Question: The html tags are successfully displayed in the browser. But Asp.net's radio button, button etc. tags are not visible in the browser. No tags starting with <asp: appear in the browser.
Index.cshtml codes:
'''
@{
ViewBag.Title = "Home Page";
}
'''
'''
<select name="action:selectAdiSoyadi">
<option>kisi1</option>
<option>kisi2</option>
<option>kisi3</option>
</select>
<br />
<asp:RadioButtonList runat="server">
<asp:RadioButton runat="server" name="radioBtnGiris"></asp:RadioButton>GIRIS
<asp:RadioButton runat="server" name="radioBtnCikis"></asp:RadioButton>CIKIS
@*<input id="Radio1" type="radio" style="width:50px; height:50px;"/>*@
</asp:RadioButtonList>
<br />
<br />
<button type="button" class="btn btn-primary">KAYDET</button>
'''

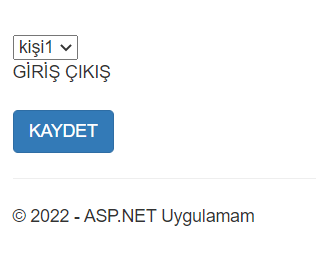
Answer: This is how the .net framework is designed.
A browser on your phone, or Chrome, or FireFox browser has ZERO to do with Microsoft.
So, all .net stuff you put in the markup during design mode?
It don't matter. what happens is your web code and your asp.net markup is pre-processed by IIS (the web server) and that .net code BEFORE being sent down to the client side browser.
A browser does not have say a GridView, or a RadioButtonList tags, and has ZERO clue about asp.net. A browser can ONLY consume and ONLY use standard HTML.
So, the .net framework takes those tags, and pre-processes them into standard HTML tags that will work on ANY browser - even ones that don't know about Microsoft and the .net frame work.
So, all and any of the asp.net "tags" are in fact converted into plane jane HTML.
So, if you drop in say this:
'''
<asp:GridView ID="GridView1" runat="server">
</asp:GridView>
'''
Well, if we go look up some book about HTML? You NOT seen that HTML has GridView. It does NOT exist.
So, what does the above become browser side when using ANY browser - even those that don't know or care about .net?
the above is pre-processed into standard HTML markup (a table tag).
Your code behind runs, say loads up the GridView.
and THEN the HTML is sent to the client browser side.
You now see this in the browser:
<URL>
Or, the HTML markup is now this:
'''
<table cellspacing="0" rules="all" border="1" id="GridView1" style="border-collapse:collapse;">
<tr>
<th scope="col">ID</th><th scope="col">HotelName</th>
</tr><tr>
<td>19</td><td>My Cool</td>
</tr><tr>
<td>23</td><td>Ramada Lodge</td>
</tr><tr>
<td>24</td><td>RETAIL</td>
</tr><tr>
<td>26</td><td>Sandman Inn</td>
</tr>
</table>
'''
Note how the client HTML send from .net is 100% plane jane HTML.
The Gridview is pre-processed by the .net system, runs your c# or vb.net code behind, and THEN sends ONLY that part to the browser.
As you can see, the results do not have ANY asp.net tags - they NEVER make the trip to the client side browser.
A browser can only consume and ONLY allow plane jane HTML.
So, the GridView gets converted into a good old fashion HTML table with standard HTML tags for rows etc.
Note again:
Some apple iPhone browser don't care about Microsoft, don't know about Microsoft and asp.net.
Such browsers ONLY allow plane jane standard HTML markup. Such browsers can only consume plane jane HTML, and that is the ONLY things that get sent to the browser when using asp.net.
So, the web server, and the code behind, and the .net framework? It pre-processes that asp.net markup and those asp.net tags, and CONVERTS them into plane jane good old fashioned HTML tags and code.
So, that is why you don't see the asp.net tags in the client side browser results.
All such "tags" in your web page markup are pre-processed, and converted into HTML BEFORE sending to the browser side.
After all, you can use a non Microsoft computer such as a smartphone, or even a Linux desktop computer with a browser.
As long as that browser can consume and use standard HTML 5 tags, then it will and can be used when hitting a asp.net web site.
However, while that web site is running say vb.net, or c# code behind on the server?
It don't matter, since as long as that whole system of asp.net tags, and the code behind written in c# or vb.net spits out STANDARD HTML, then you don't care, and this is why and how ANY computer, even a non windows one without .net can use such web pages.
So all the raw web page and mark-up tags and code is pre-processed by the net system, and along with your code behind that runs?
Then the plane jane HTML data and page is send to the client browser. NONE of the special tags or asp.net or even anything that belong to Microsoft and the .net frame work is ever sent to the browser side.
Only clean, normal, plane jane HTML is sent to the browser, since that is only what a browser knows about, and such browsers have nothing to do with asp.net, c# and vb.net code, and in fact have nothing to do with Microsoft.
As long as that complex frame work and system spits out HTML, then any browser can consume the results.
so, the "source code" or setup to build and design and run your code is asp.net.
but, the results it spits out and renders is only HTML, which then can work with any browser - including non Microsoft ones.
Thus any and all "asp.net" tags are removed, and converted into plane jane standard HTML for any browser to consume.
So, you ever see any of your aps.net tags when you example the browser side HTML - you only get and see plane jane HTML tags.
It also why you need to run a Microsoft web server for this to work. While the client side browser can be any browser. the server side to make this work has to be running Microsoft IIS (information internet services from Microsoft).
You can't consume those pages with JUST a browser, you need the whole .net framework system running on a web server to process that .net code, .net markup into a plane jane web page which is THEN sent to the browser side.